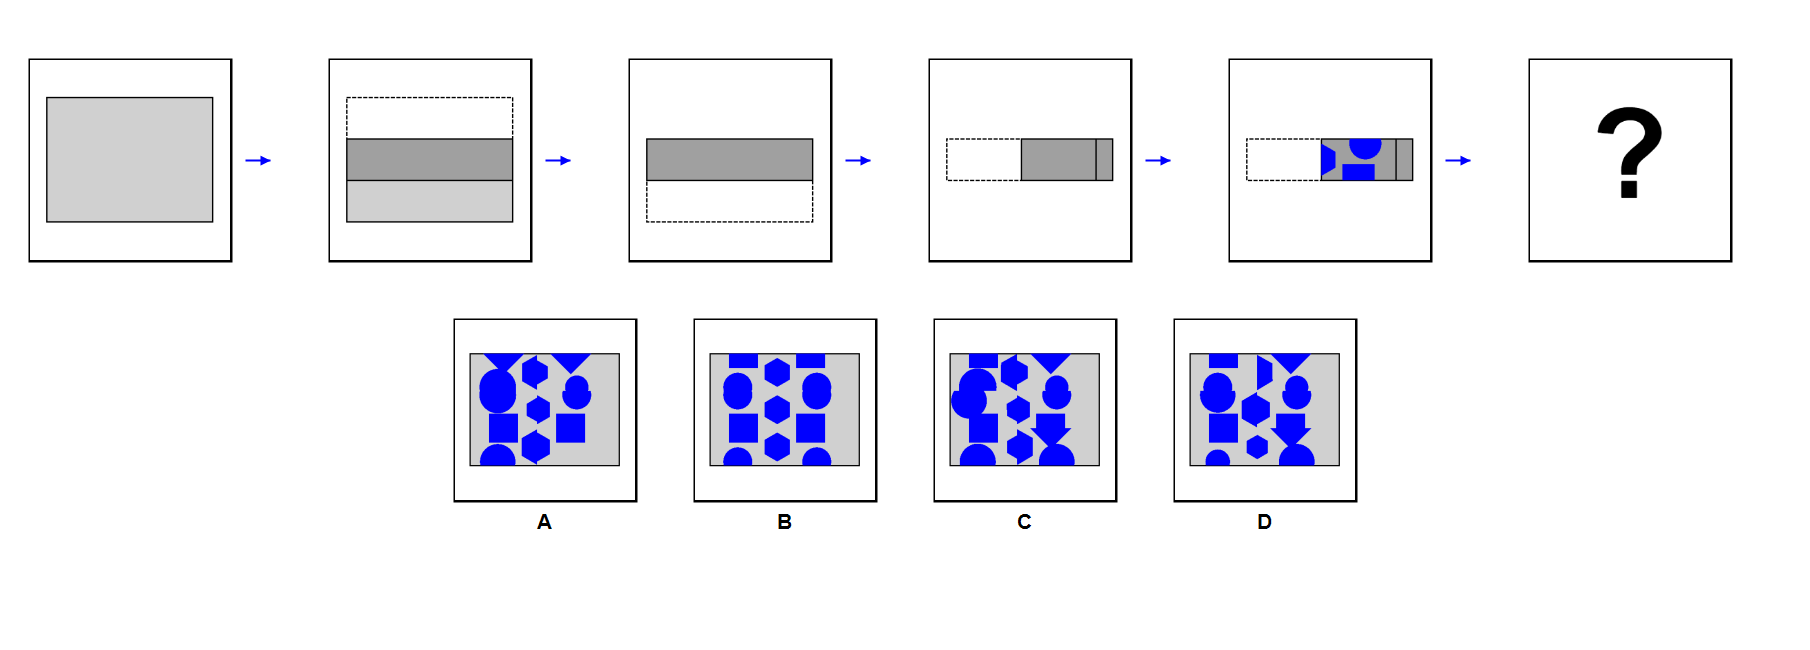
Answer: B